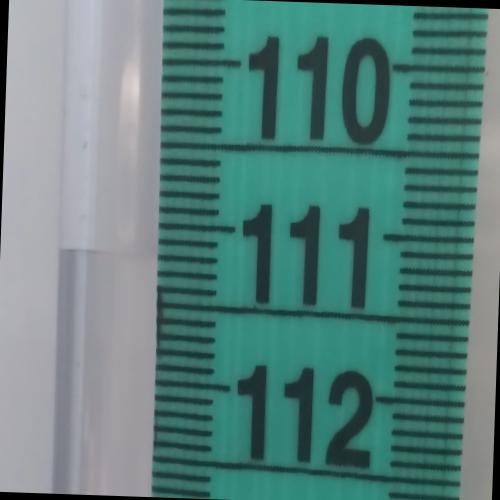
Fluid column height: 111.2 cm